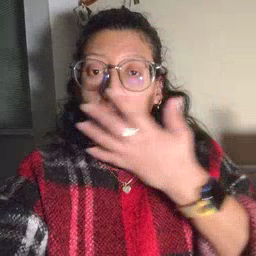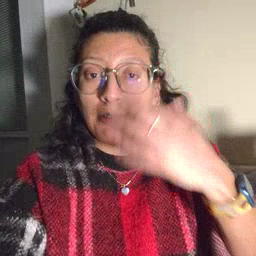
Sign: face